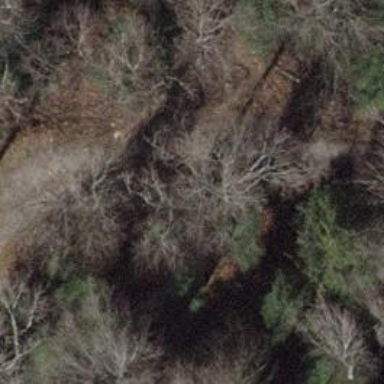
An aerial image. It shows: Dirt path with grade 5 tracktype.